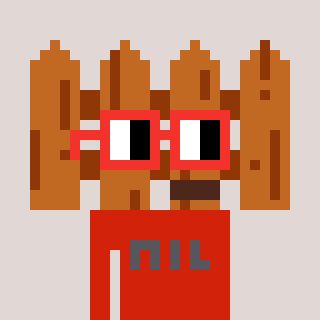
a pixel art character with square red glasses, a fence-shaped head and a red-colored body on a warm background